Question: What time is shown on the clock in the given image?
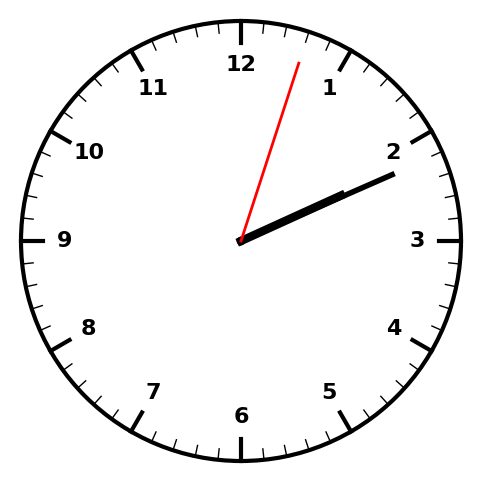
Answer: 02:11:03